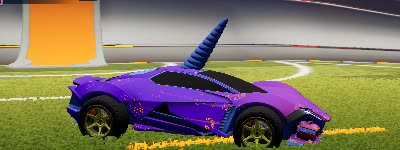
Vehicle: werewolf